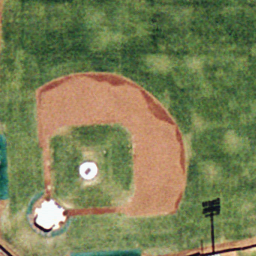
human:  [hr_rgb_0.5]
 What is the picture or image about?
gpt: baseball diamond